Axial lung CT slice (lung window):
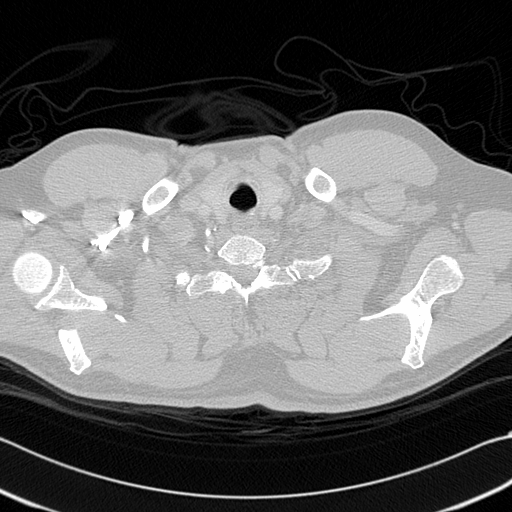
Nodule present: no